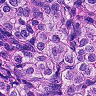
Metastatic tissue present: yes